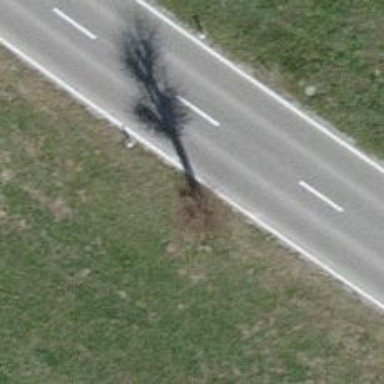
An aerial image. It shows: Avenue of broadleaved trees.